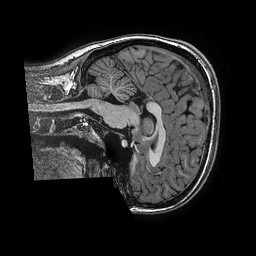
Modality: T1w
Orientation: sagittal
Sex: female
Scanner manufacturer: ge
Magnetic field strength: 3 T
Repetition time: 0.0077 s
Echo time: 0.003436 s